Question: In my CentOS machine I have set my 'ORACLE_HOME' environment variable in the '~/.bash_profile' file.
My '.bash_profile' file
'''
# .bash_profile
# Get the aliases and functions
if [ -f ~/.bashrc ]; then
. ~/.bashrc
fi
# User specific environment and startup programs
#PATH=$PATH:$HOME/bin
ORACLE_HOME=/usr/lib/oracle/11.2/client64
PATH=$ORACLE_HOME/bin:$PATH
LD_LIBRARY_PATH=$ORACLE_HOME/lib
TNS_ADMIN=$ORACLE_HOME/network/admin
export ORACLE_HOME
export LD_LIBRARY_PATH
export TNS_ADMIN
export PATH
'''
'phpInfo()' output:

How do I set ORACLE_HOME & TNS_ADMIN in the Environment section? Am I doing anything wrong here?
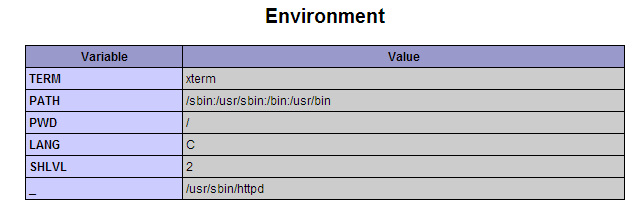
Answer: Adding 'export ORACLE_HOME=/usr/lib/oracle/11.2/client64' to '/etc/sysconfig/httpd' solved the issue.